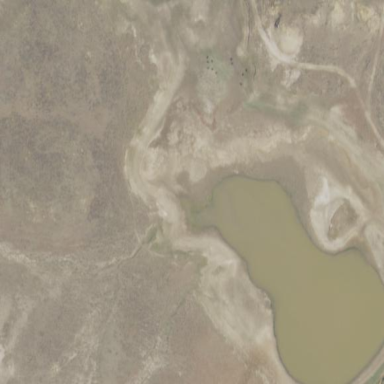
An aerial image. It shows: Reservoir area.